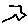
Label: hexagon